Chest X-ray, AP view. Patient: 52 years old, sex M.
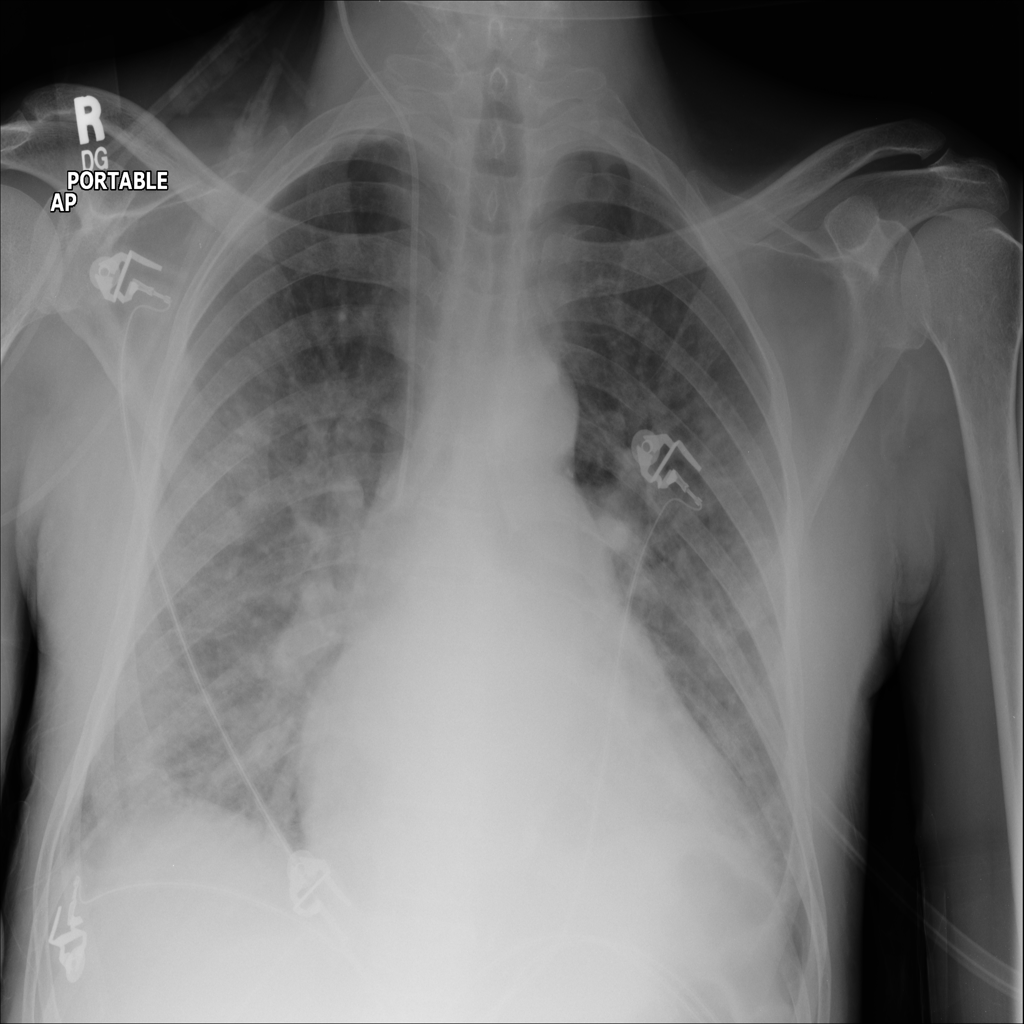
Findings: Infiltration